Question: I wrote that function using Duncan C's post. I entered not parameter but while calling function Xcode wants a ViewController parameter. How can I solve that issue?
Edit: I added rest of the code. What's destroying the assign() function?
calling:

'''
import UIKit
class ViewController: UIViewController, UITextFieldDelegate {
@IBOutlet weak var textBox: UITextView!
@IBOutlet weak var firstInput: UITextField!
@IBOutlet weak var resultLabel: UILabel!
override func viewDidLoad() {
super.viewDidLoad()
// Do any additional setup after loading the view, typically from a nib.
firstInput.returnKeyType = .Search
firstInput.delegate = self
textBox.text = ""
}
override func didReceiveMemoryWarning() {
super.didReceiveMemoryWarning()
// Dispose of any resources that can be recreated.
}
func textFieldShouldReturn(textField: UITextField) -> Bool {
if firstInput.text == "" {
}
else {
getFromPath()
}
self.view.endEditing(true)
return false
}
func search(#set: [String], letters: String) -> [String] {
let result = filter(set) { item in
for char in letters {
if !contains(item, char) {
return false
}
}
return true
}
return result
}
func assign(){
let path = "/Users/ardakaraca/Documents/Xcode/ATC Radio/Stands/Stands/words.txt"
//let bundle = NSBundle.mainBundle()
//let path = bundle.pathForResource("words", ofType: "txt")
let content = String(contentsOfFile: path, encoding: NSUTF8StringEncoding, error: nil)
let newArray = content!.componentsSeparatedByString("
")
}
let newConten
func getFromPath() {
//getFromPath() func used to be in assign func.
var letters = firstInput.text
var res = search(set: newArray, letters: letters)
textBox.text! = ""
for element in res {
textBox.text = (textBox.text ?? "") + "
" + "\(element)"
}
}
}
'''
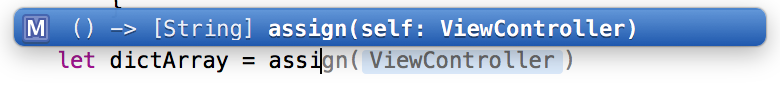
Answer: You have defined 'assign()' as an of the 'ViewController()' class, which means that it must be called on an
instance of that class.
If you try to initialize a property of that class with
'''
let dictArray = assign()
'''
then 'assign' is taken as a "curried function" of the type
'''
ViewController -> () -> [String]
'''
which explains the unexpected autocompletion in Xcode (see
<URL>.
The easiest
solution would be to move the 'assign()' function out of the
'ViewController' class and define it as a "free function"
(and perhaps choose a better name for that function):
'''
import UIKit
func getWordList() -> [String] {
let path = NSBundle.mainBundle().pathForResource("words", ofType: "txt")!
let content = String(contentsOfFile: path, encoding: NSUTF8StringEncoding, error: nil)
let wordList = content!.componentsSeparatedByString("
")
return wordList
}
class ViewController: UIViewController {
let wordList = getWordList()
// ...
}
'''